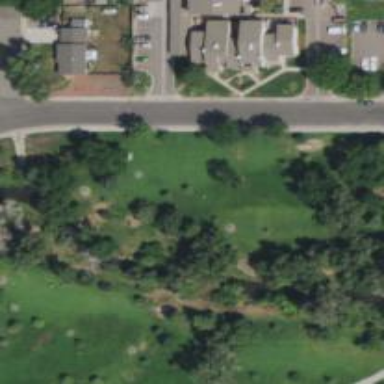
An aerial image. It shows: Disc golf hole.